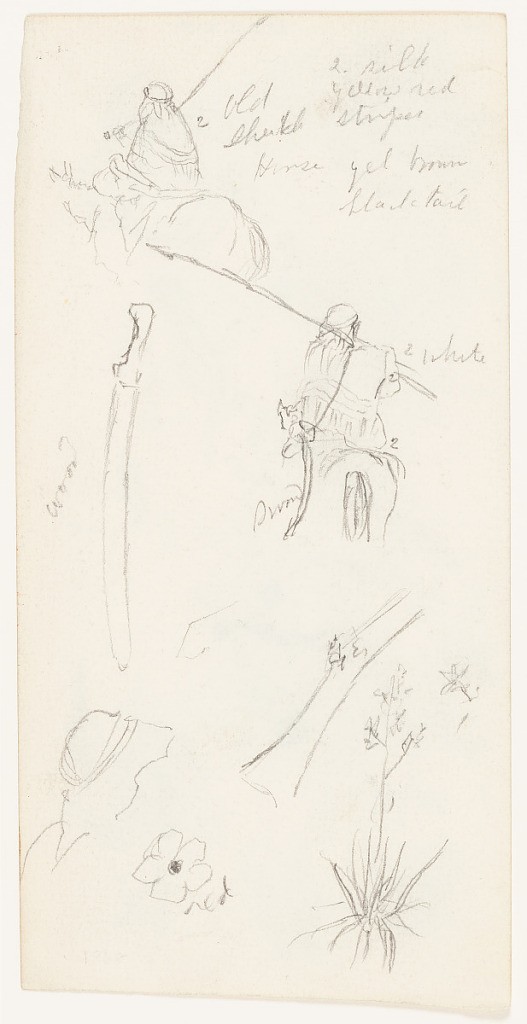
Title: Mixed Studies with Mounted Bedouin Guides, Palestine or Syria
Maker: Frederic Edwin Church, American, 1826–1900
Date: February or March 1868
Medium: Graphite on white wove paper; verso: graphite
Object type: Drawing
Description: Mixed studies from Church's journey to Petra through present-day Israel and Jordan, showing Bedouin guides mounted on horses, details of weapons, and two plants. At upper left and center are two sketches of Bedouin guides riding horses and resting long spears on their shoulders, viewed from behind. At center left and lower right, a sketch of a curved sword and the hilt of a rifle are visible. At lower left, partial drawing of a headdress is visible. Along the lower margin, sketches of a flower blossom and a bush with a long, vertical stem are also included.

Verso: Mixed studies from Church's journey to Petra through present-day Israel and Jordan, showing views of figures, luggage, and camels. In upper portion, three partial studies of the heads of Bedouin guides are visible. At upper left, a camel laden with water skins is visible. At center, a sketch of a figure mounted on a camel is shown from the rear. Below this, a sketch of a long rifle is visible. In lower portion are sketches of a figure viewed from behind, the head of a yoked camel, and a camel laden with saddle bags, viewed from behind.